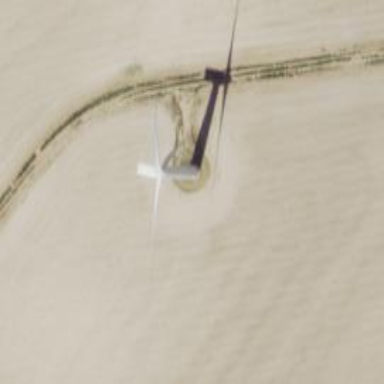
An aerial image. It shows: Wind generator powered by horizontal axis wind turbine.